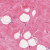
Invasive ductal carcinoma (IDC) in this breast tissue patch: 0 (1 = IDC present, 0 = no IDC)